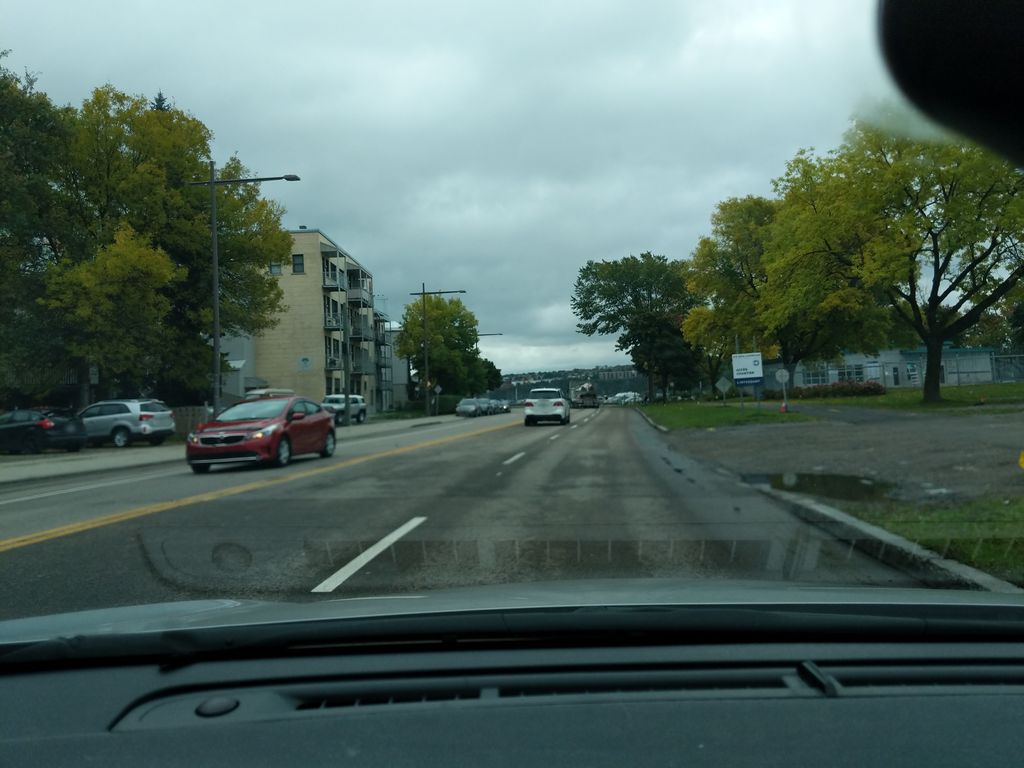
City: quebec_city